【题型】填空题　【知识点】平面几何　【难度】medium
如图，在半圆$ACB$中，$AB=5$，将半圆$ACB$沿弦$BC$所在的直线折叠，若弧$BC$恰好过圆心$O$，则弦$BC$的长是\underline{\quad\quad}.

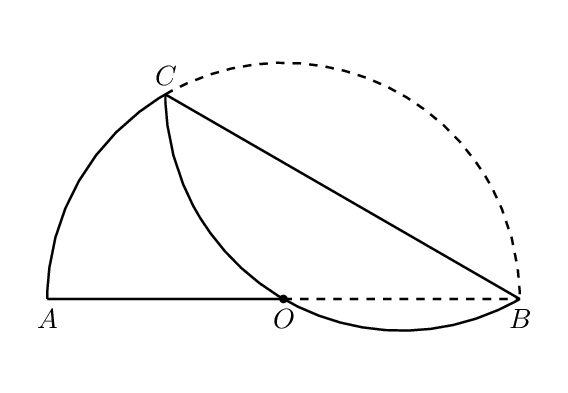
【解答】
\noindent \textbf{【答案】}$\dfrac{5\sqrt{3}}{2}$

\vspace{1em}
\noindent \textbf{【分析】}本题考查了圆的折叠问题，涉及垂径定理，勾股定理，熟练掌握知识点是解题的关键．将半圆$ACB$沿弦$BC$所在的直线折叠，半圆上的点$D$与点$O$重合，连接$OD$交$BC$于点$E$，由折叠可得$OE=DE=\dfrac{1}{2}OD=\dfrac{5}{4}$，运用勾股定理可求$BE=\dfrac{5\sqrt{3}}{4}$，再由垂径定理即可求解．

\vspace{1em}
\noindent \textbf{【详解】}解：将半圆$ACB$沿弦$BC$所在的直线折叠，半圆上的点$D$与点$O$重合，连接$OD$交$BC$于点$E$，

\noindent $\because AB$是$\odot O$的直径，且$AB=5$，
\[
\therefore OD=OB=OA=\dfrac{1}{2}AB=\dfrac{5}{2},
\]
$\because$点$D$与点$O$关于直线$BC$对称，
\[
\therefore BC\text{垂直平分}OD,
\]
\[
\therefore \angle OED=90^\circ,\quad OE=DE=\dfrac{1}{2}OD=\dfrac{5}{4},
\]
\[
\therefore BE=\sqrt{OB^2-OE^2}=\sqrt{\left(\dfrac{5}{2}\right)^2-\left(\dfrac{5}{4}\right)^2}=\dfrac{5\sqrt{3}}{4},
\]
$\because OD$是$\odot O$的半径，$BC$是$\odot O$的弦，且$OD \perp BC$于点$E$，
\[
\therefore BE=CE,
\]
\[
\therefore BC=2BE=\dfrac{5\sqrt{3}}{2},
\]
故答案为：$\dfrac{5\sqrt{3}}{2}$．
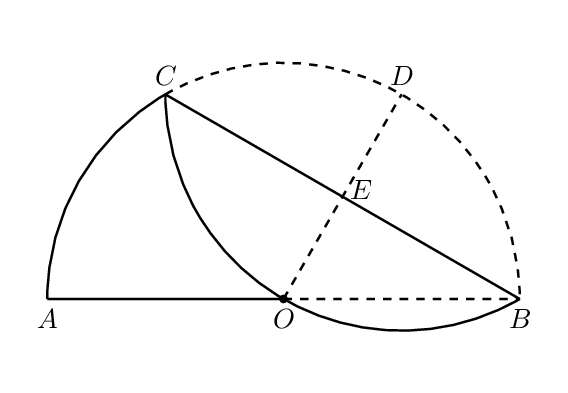